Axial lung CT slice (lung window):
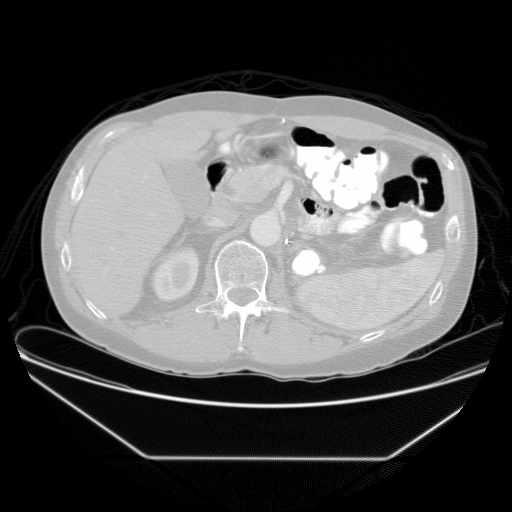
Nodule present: no